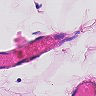
Metastatic tissue present: no